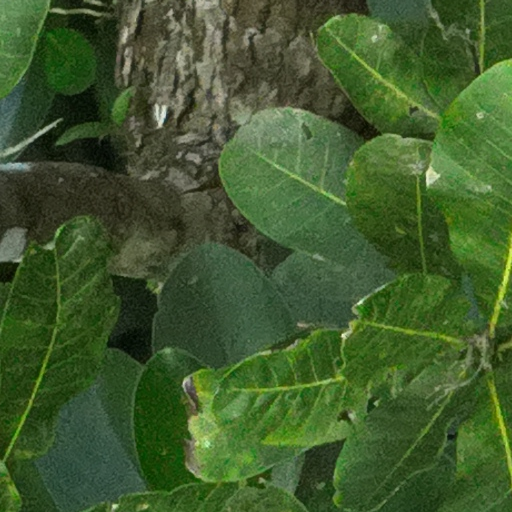
Species: Anacardium excelsum
GBIF accepted scientific name: Anacardium excelsum
Crown area (m\u00b2): 440.292